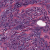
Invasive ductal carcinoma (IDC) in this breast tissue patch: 0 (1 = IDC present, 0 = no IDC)